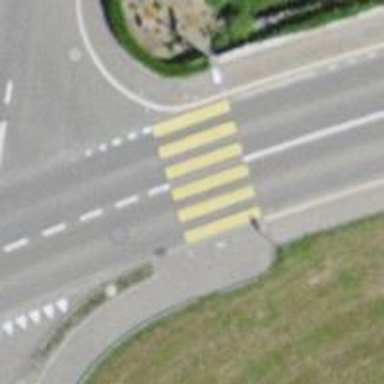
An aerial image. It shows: Zebra crossing on the road.